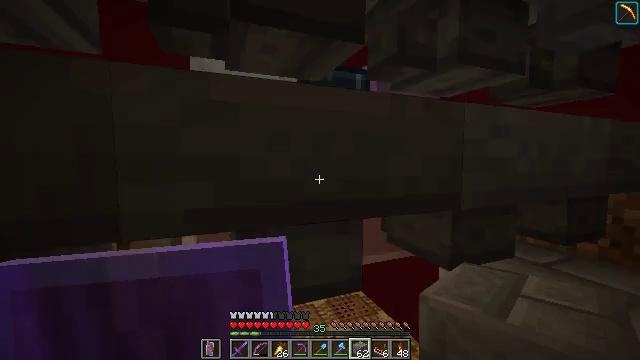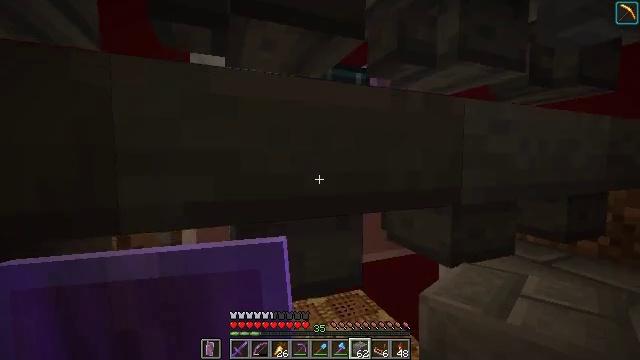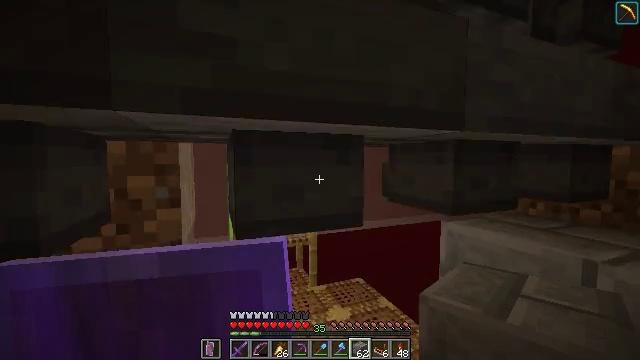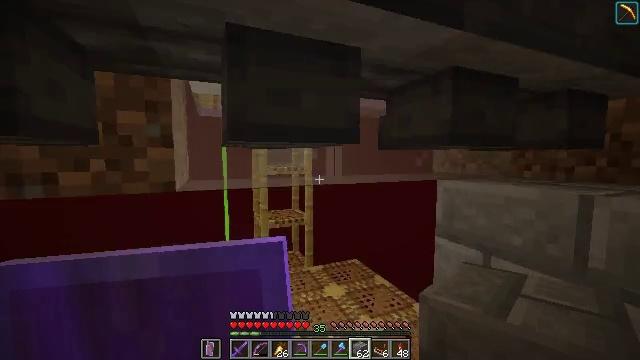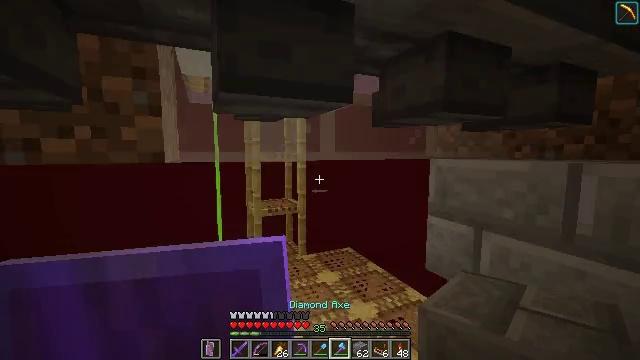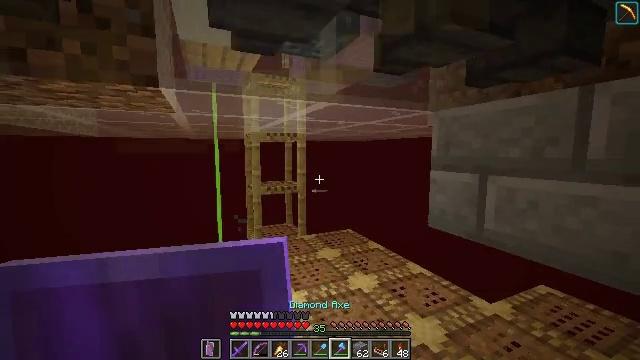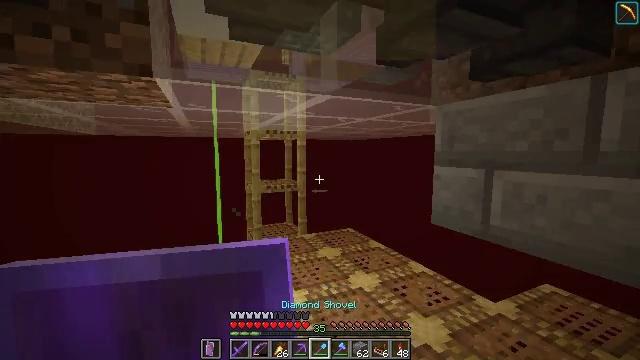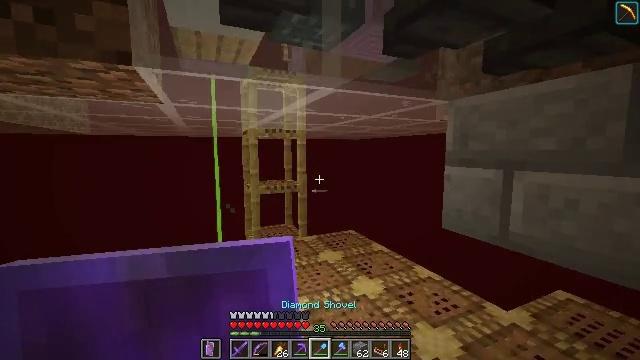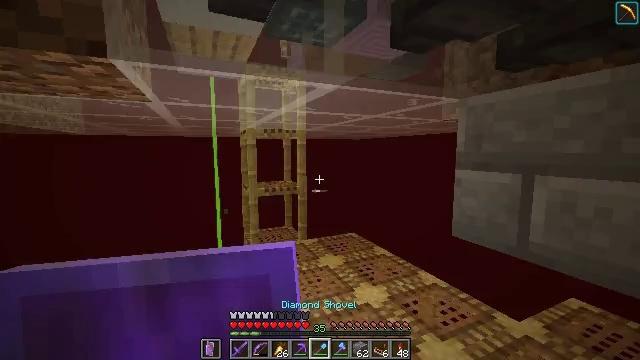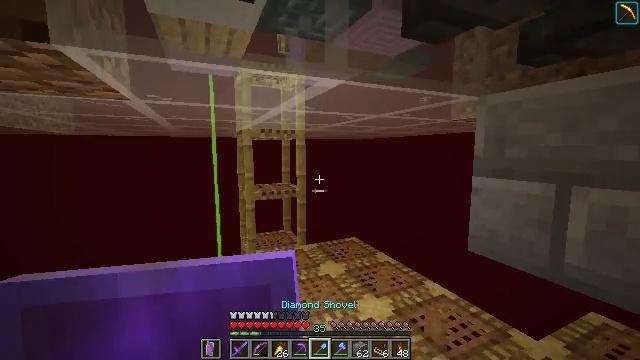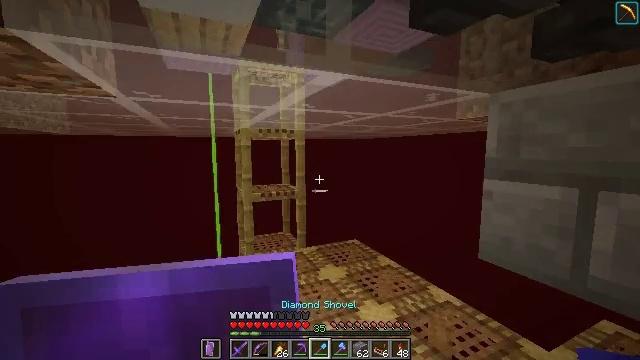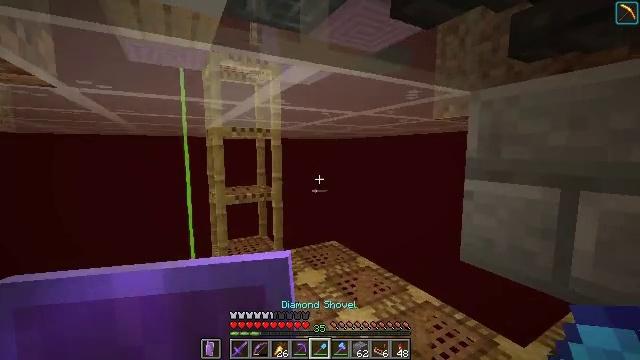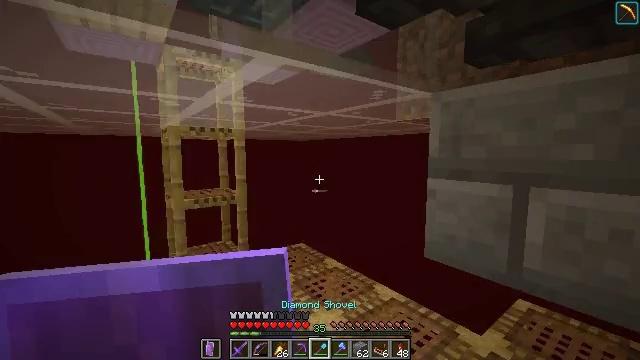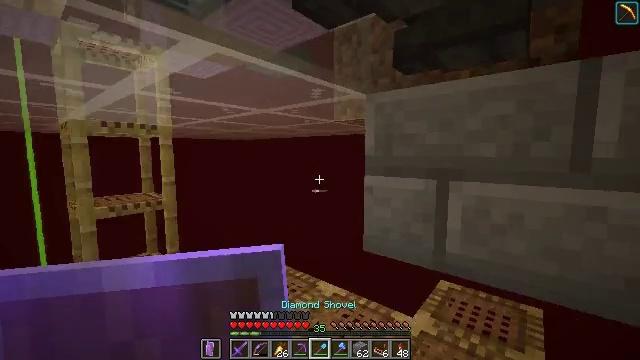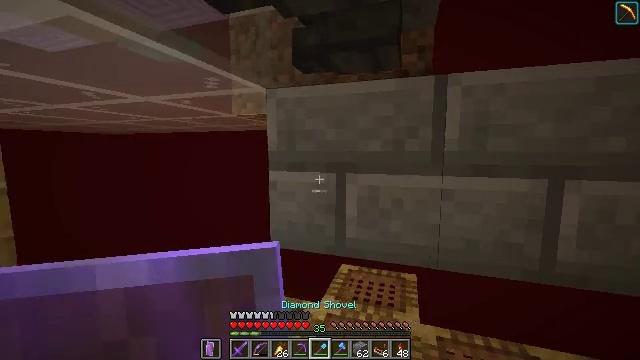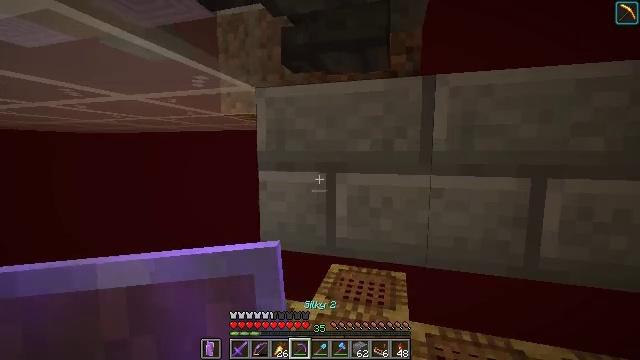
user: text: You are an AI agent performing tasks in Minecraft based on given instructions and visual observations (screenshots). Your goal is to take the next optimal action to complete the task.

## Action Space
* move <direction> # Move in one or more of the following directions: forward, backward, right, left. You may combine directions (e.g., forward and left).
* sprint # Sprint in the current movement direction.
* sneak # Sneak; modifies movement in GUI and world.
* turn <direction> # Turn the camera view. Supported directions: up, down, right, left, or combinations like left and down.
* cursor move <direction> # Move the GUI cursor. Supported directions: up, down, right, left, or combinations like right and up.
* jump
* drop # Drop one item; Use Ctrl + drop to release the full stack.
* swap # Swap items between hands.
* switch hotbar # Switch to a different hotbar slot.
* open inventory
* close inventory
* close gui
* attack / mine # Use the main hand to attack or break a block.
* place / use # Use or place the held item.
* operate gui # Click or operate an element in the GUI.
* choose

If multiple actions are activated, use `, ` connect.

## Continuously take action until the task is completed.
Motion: motion action
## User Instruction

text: Collect the stone bricks by mining.
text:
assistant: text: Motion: no_op
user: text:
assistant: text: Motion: no_op
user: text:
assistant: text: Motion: no_op
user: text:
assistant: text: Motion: turn right and down
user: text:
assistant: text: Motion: move forward
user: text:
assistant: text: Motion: move forward
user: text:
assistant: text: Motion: move forward
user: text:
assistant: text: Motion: move forward
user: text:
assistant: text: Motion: move forward
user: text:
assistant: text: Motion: no_op
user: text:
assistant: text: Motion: turn right
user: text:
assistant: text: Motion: turn right
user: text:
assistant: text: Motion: turn right
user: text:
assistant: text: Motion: turn right
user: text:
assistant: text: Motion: turn right
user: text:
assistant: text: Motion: no_op
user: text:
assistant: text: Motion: no_op
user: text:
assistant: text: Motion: no_op
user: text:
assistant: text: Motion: no_op
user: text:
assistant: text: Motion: no_op
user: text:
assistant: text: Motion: move left
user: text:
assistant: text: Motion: move left, turn right and up
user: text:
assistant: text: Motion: move left, turn right and up
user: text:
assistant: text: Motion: turn right and up
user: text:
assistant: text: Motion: turn right
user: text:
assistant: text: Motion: turn right
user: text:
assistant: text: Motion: turn right
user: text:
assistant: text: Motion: no_op
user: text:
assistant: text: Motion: no_op
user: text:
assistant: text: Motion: no_op